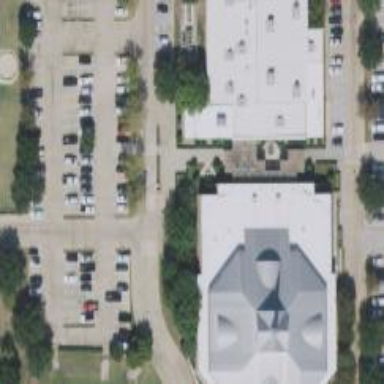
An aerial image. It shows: Building that is place of worship.